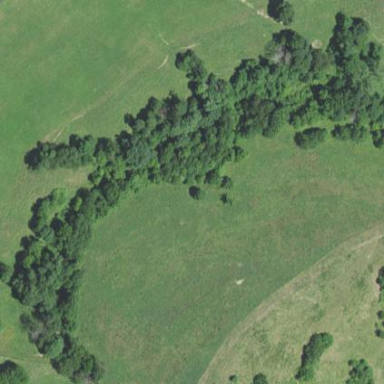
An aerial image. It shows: Beautiful woodland area.